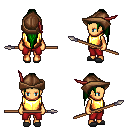
a pixel art fantasy rpg character, female body template, human, tanned skin, gold chest armor, red pants, green extra-long topknot hairstyle, leather cap, gray slippers, spear, four views (front, back, left, right), 2x2 character sprite sheet, small pixel art, hard edges, no anti-aliasing